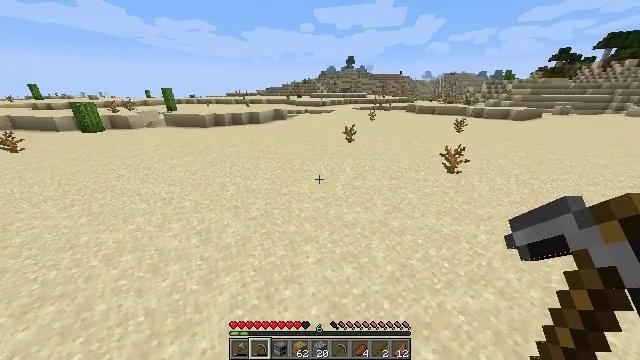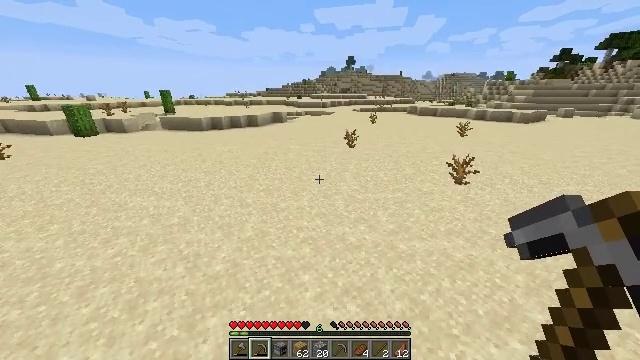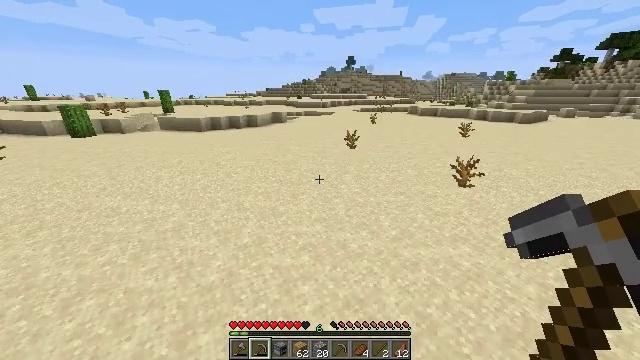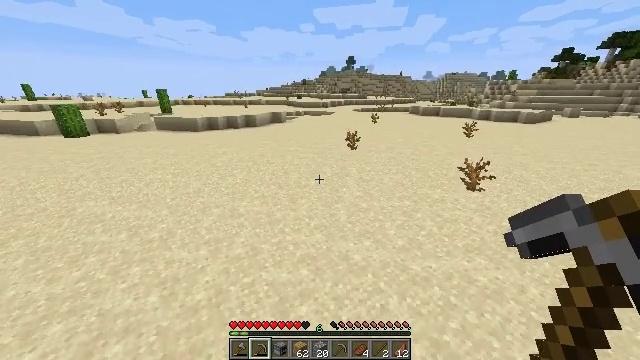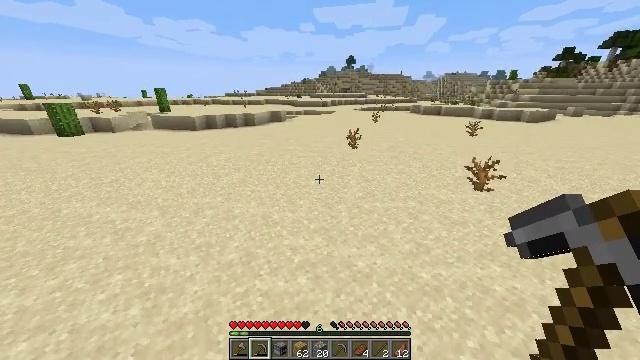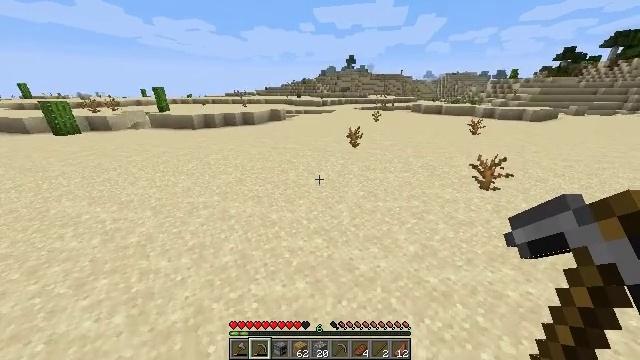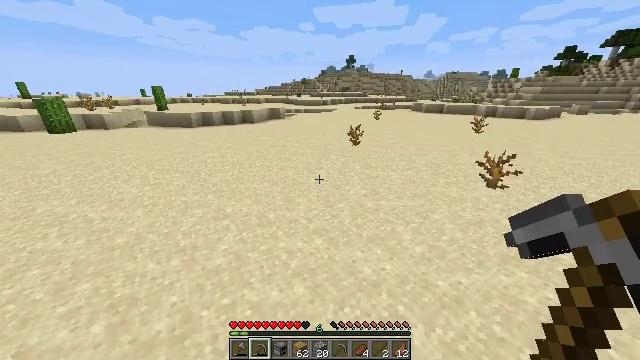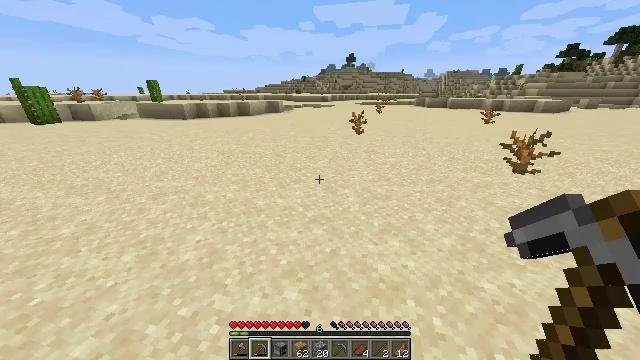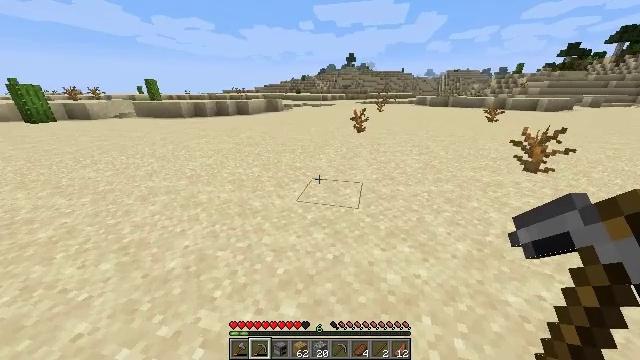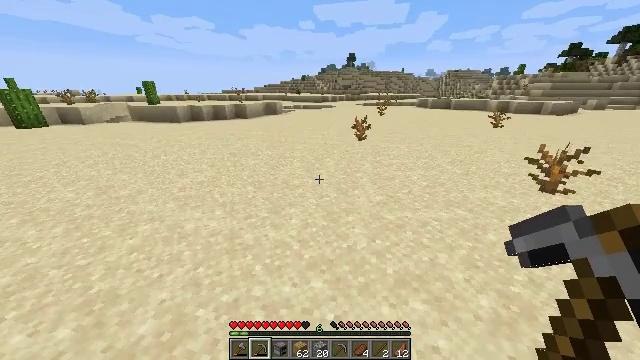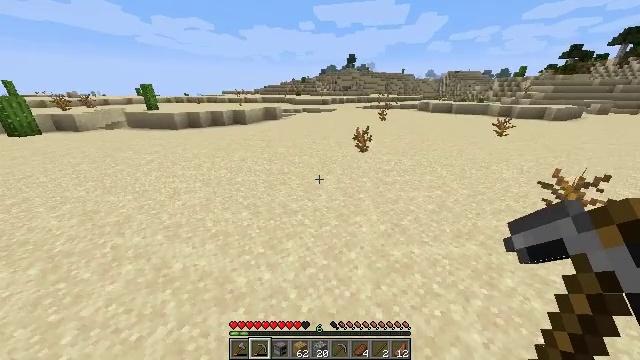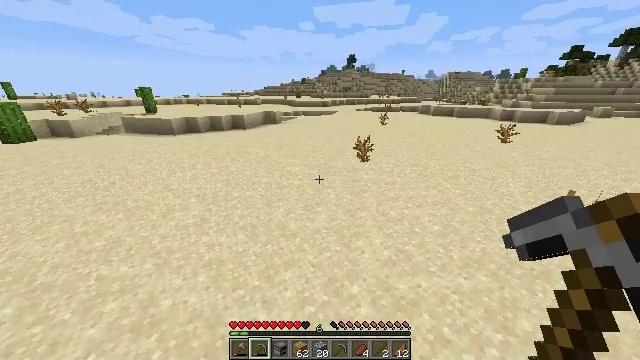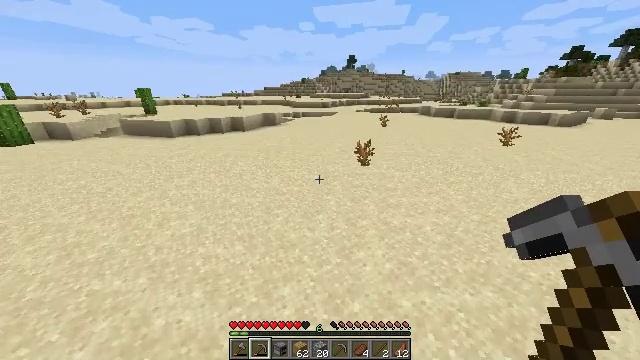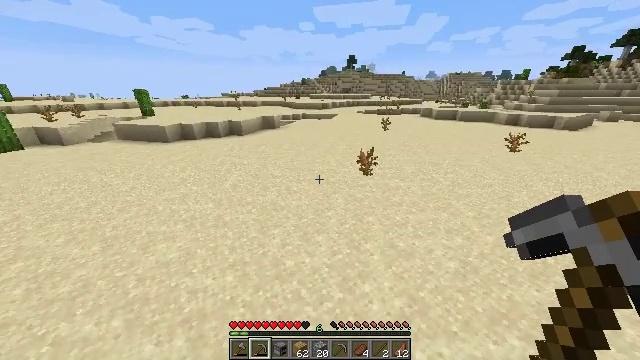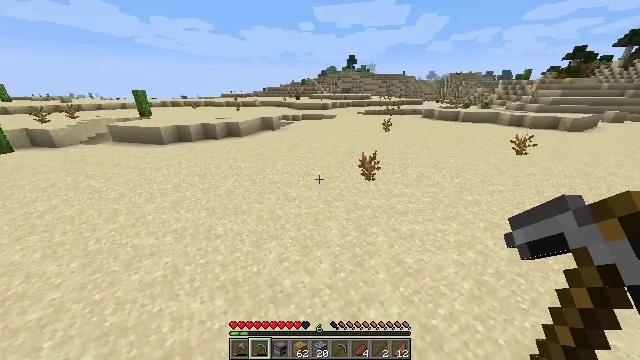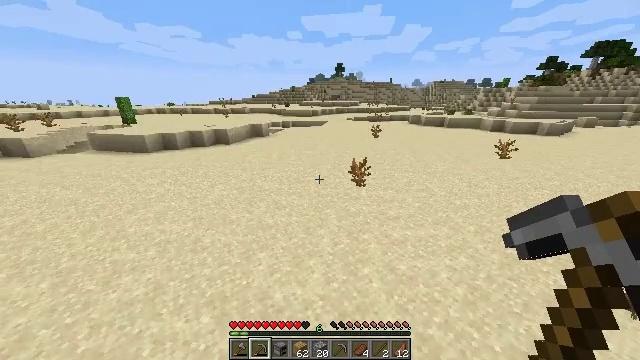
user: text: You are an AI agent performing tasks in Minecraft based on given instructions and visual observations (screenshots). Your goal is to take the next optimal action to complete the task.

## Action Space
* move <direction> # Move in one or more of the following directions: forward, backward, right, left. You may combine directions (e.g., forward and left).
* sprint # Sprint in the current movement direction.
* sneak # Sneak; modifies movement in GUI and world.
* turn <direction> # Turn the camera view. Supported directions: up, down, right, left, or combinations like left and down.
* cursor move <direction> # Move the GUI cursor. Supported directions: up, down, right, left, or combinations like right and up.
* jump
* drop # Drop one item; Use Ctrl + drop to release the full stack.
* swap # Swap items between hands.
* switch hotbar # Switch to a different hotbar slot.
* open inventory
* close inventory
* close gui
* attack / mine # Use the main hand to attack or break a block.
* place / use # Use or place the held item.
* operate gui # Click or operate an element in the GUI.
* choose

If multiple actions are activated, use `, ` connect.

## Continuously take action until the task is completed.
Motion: motion action
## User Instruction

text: Left click to mine the dead bush.
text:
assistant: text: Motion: move forward, sprint, jump
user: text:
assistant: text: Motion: move forward, sprint, jump
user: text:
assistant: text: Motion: move forward, sprint, jump
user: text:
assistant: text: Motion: move forward, sprint, jump
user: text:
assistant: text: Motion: move forward, sprint, jump
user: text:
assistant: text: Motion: move forward, sprint, jump
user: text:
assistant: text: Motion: move forward, sprint, jump
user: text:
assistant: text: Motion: move forward, sprint, jump
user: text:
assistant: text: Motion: move forward, sprint, jump
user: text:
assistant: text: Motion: move forward, sprint, jump
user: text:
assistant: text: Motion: move forward, sprint, jump
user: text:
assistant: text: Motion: move forward, sprint, jump
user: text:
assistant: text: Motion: move forward, sprint, jump
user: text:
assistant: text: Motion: move forward, sprint, jump
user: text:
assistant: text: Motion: move forward, sprint, turn right and up, jump
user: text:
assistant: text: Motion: move forward, sprint, turn right, jump
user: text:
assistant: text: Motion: move forward, sprint, jump
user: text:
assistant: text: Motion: move forward, sprint, jump
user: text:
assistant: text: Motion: move forward, sprint
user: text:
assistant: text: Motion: move forward, sprint, jump
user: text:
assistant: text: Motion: move forward, sprint, jump
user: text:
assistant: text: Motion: move forward, sprint, jump
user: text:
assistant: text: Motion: move forward, sprint, jump
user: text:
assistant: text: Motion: move forward, sprint, jump
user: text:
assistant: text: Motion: move forward, sprint, jump
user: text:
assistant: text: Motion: move forward, sprint, jump
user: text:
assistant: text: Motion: move forward, sprint, turn left, jump
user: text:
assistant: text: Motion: move forward, sprint, jump
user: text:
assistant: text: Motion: move forward, sprint, jump
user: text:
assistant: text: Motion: move forward, sprint, jump